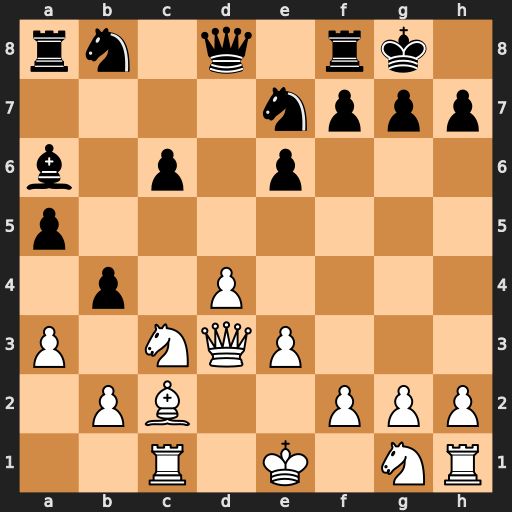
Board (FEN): rn1q1rk1/4nppp/b1p1p3/p7/1p1P4/P1NQP3/1PB2PPP/2R1K1NR
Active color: w
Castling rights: K
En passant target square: -
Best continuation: Qxh7#